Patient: sex M, age 59
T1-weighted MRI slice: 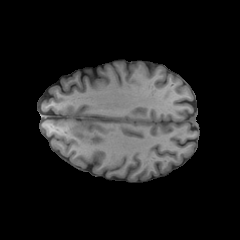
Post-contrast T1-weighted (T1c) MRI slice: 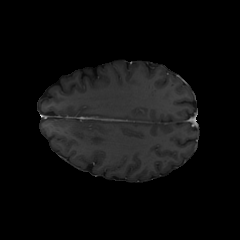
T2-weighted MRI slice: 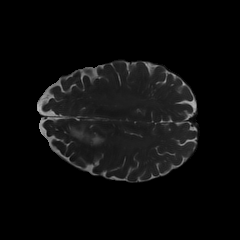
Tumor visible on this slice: yes
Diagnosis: Oligodendroglioma, IDH-mutant, 1p/19q-codeleted
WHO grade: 3